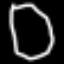
Label: octagon